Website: crate-barrel
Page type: payment
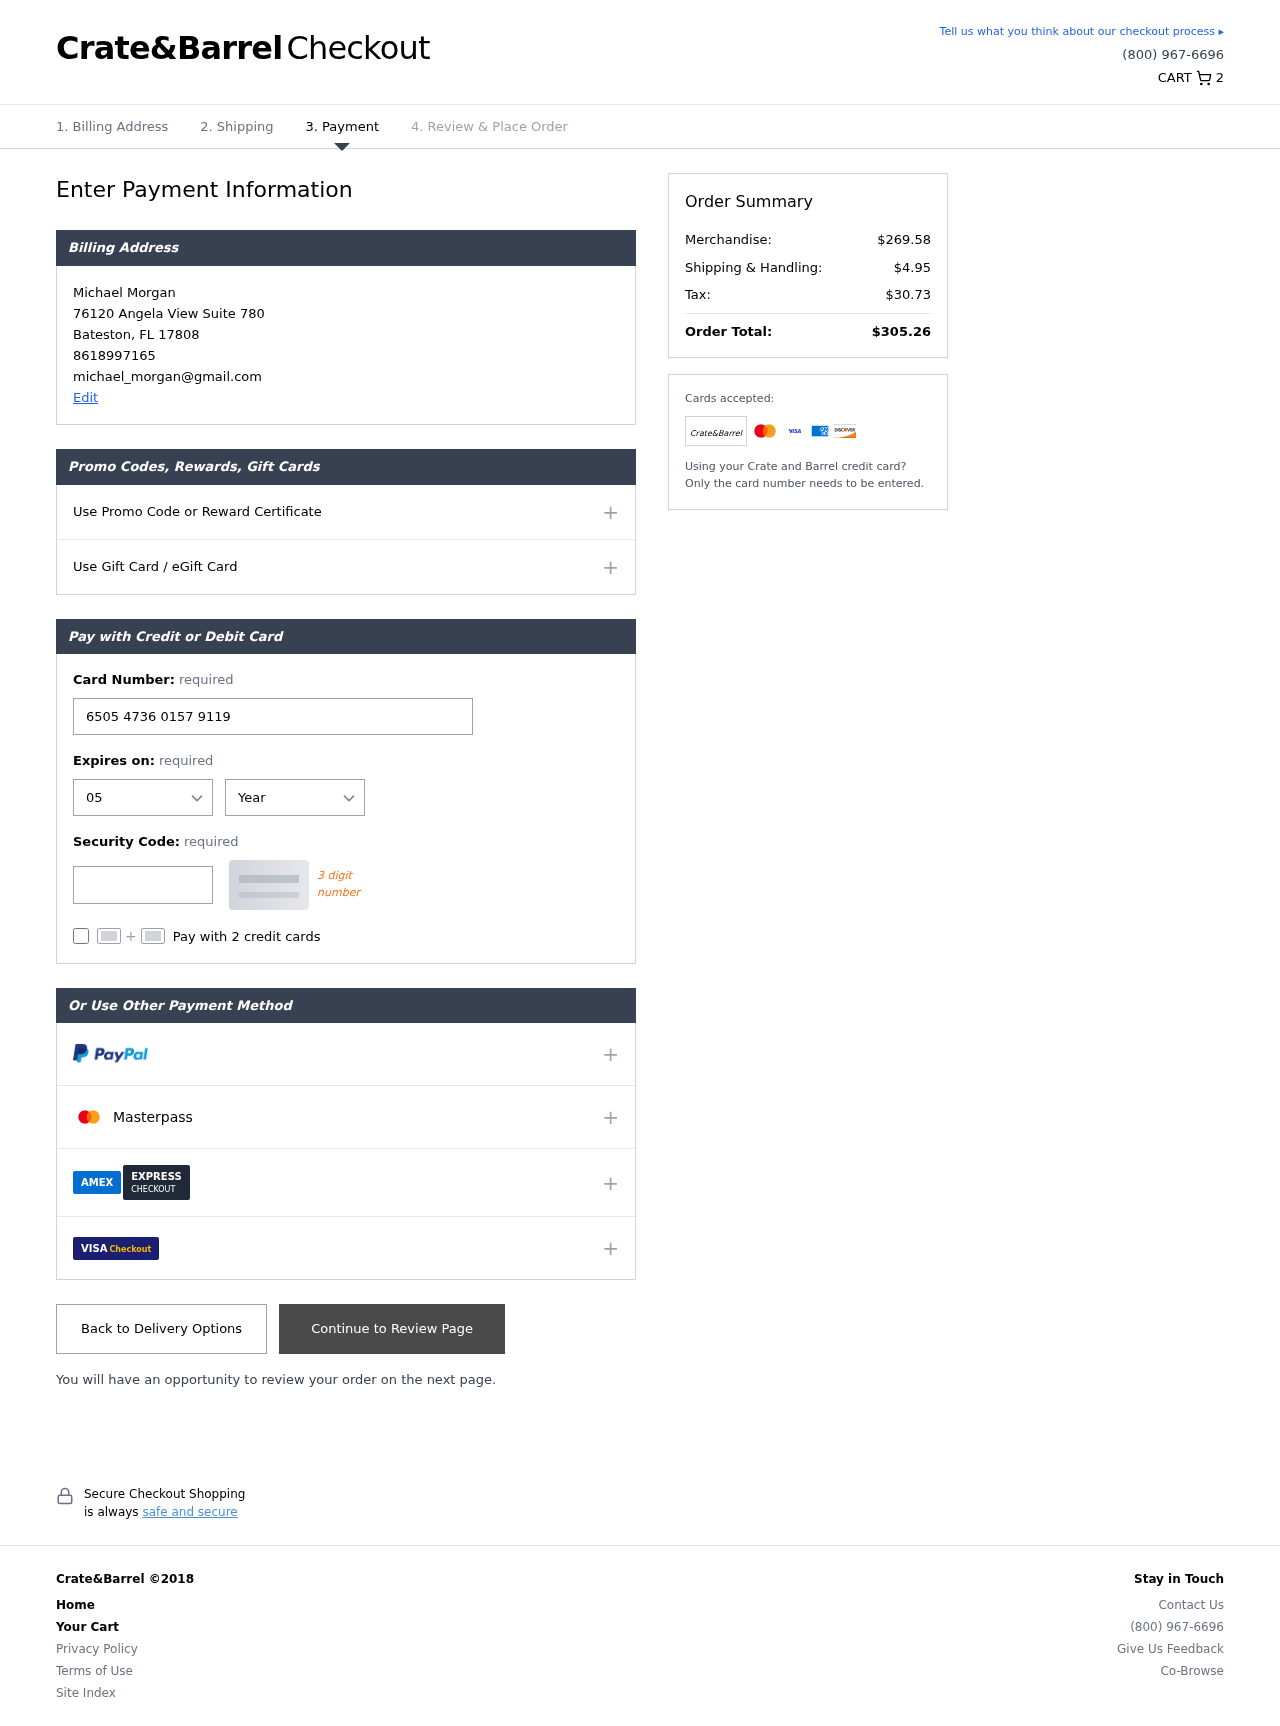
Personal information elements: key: PII_CARD_CVV
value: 501
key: PII_CARD_EXPIRY_MONTH
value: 05
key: PII_CARD_EXPIRY_YEAR
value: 26
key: PII_CARD_NUMBER
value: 6505 4736 0157 9119
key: PII_CITY
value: Bateston
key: PII_EMAIL
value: michael_morgan@gmail.com
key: PII_FULLNAME
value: Michael Morgan
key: PII_PHONE
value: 8618997165
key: PII_POSTCODE
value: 17808
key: PII_STATE_ABBR
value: FL
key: PII_STREET
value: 76120 Angela View Suite 780
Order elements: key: ORDER_NUM_ITEMS
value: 2
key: ORDER_SUBTOTAL
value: $269.58
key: ORDER_SHIPPING_COST
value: $4.95
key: ORDER_TAX
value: $30.73
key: ORDER_TOTAL
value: $305.26